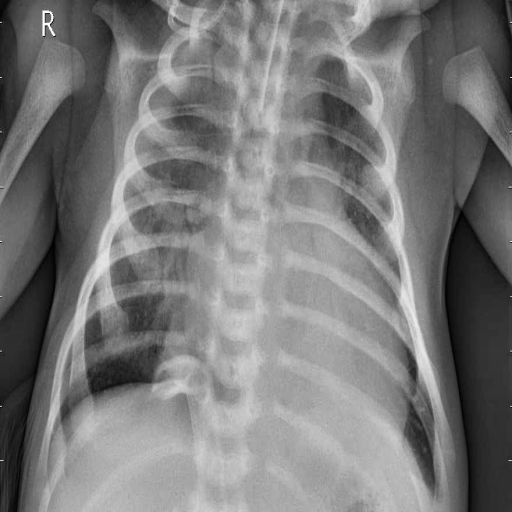
Finding: PNEUMONIA